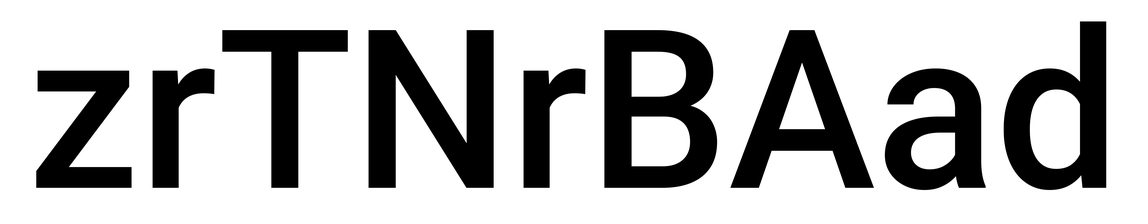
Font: Roboto_Medium